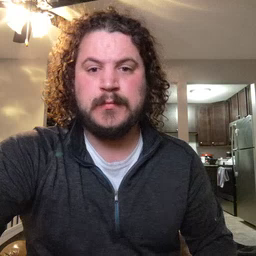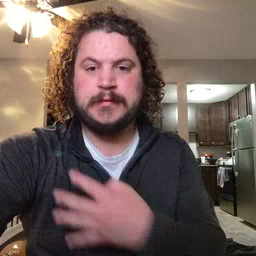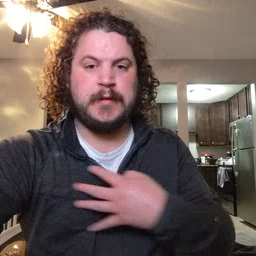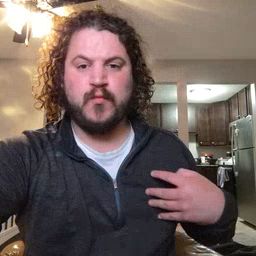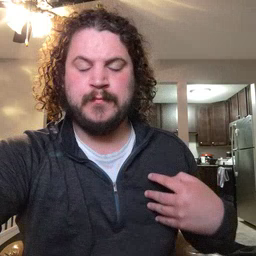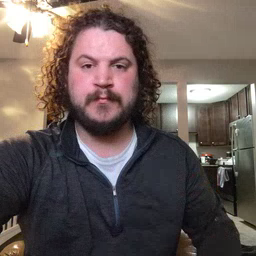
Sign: zebra